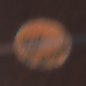
Verkehrszeichen: VerbotDerEinfahrt
Umgebung: Outdoor, Suburban
Tageszeit: MorningAfternoon
Wetter: Overcast
Licht: Natural
Jahreszeit: NotSpecified
Kontrast: LowContrast